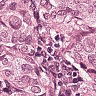
Metastatic tissue present: yes